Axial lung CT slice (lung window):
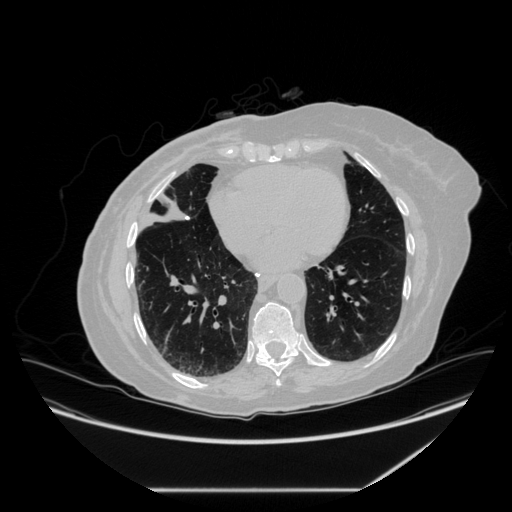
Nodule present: no